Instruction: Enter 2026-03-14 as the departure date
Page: home
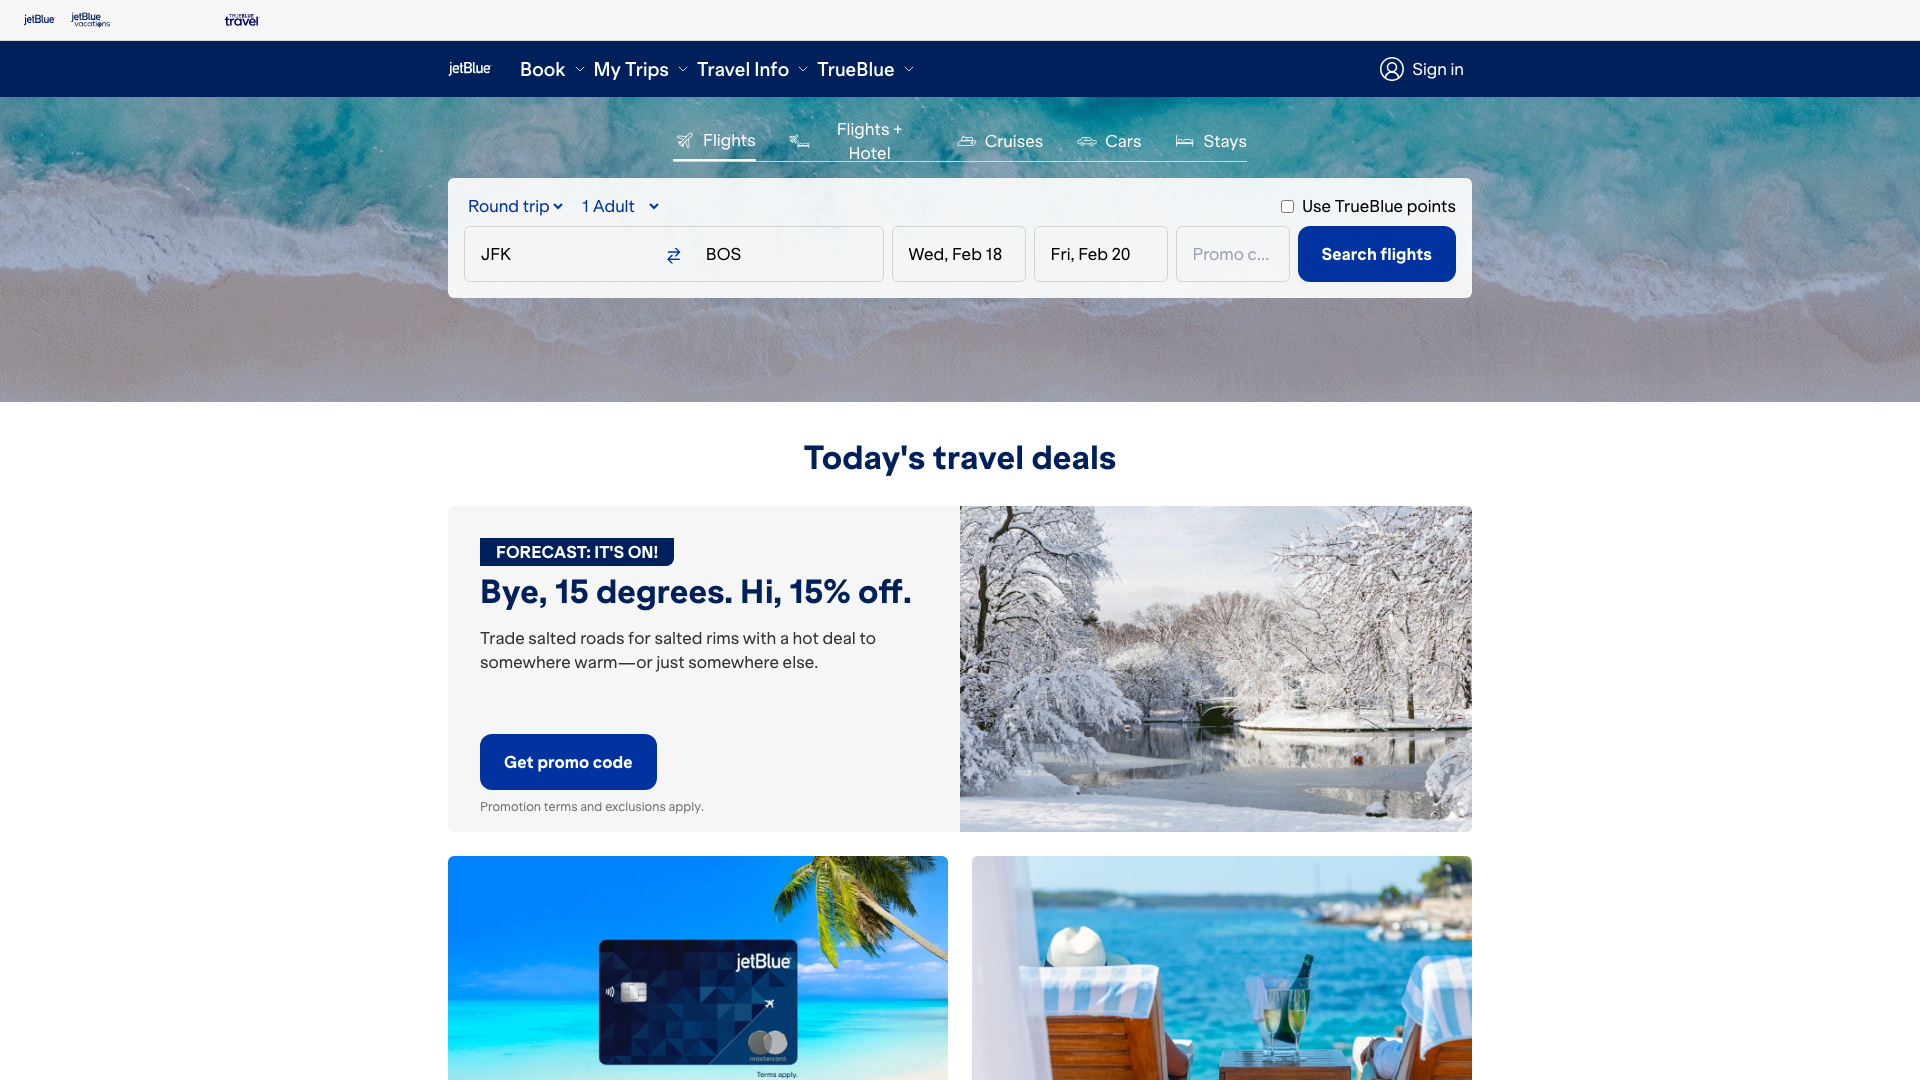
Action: type